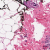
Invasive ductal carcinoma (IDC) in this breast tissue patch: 0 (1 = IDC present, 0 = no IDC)